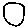
Label: circle